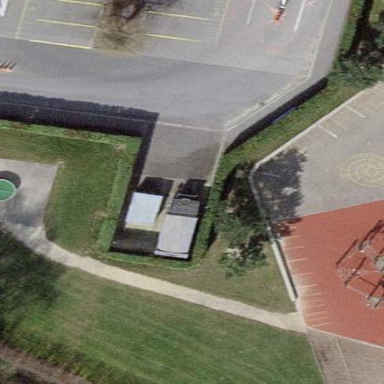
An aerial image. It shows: Waste disposal facility.